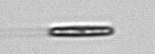
Label: pennate